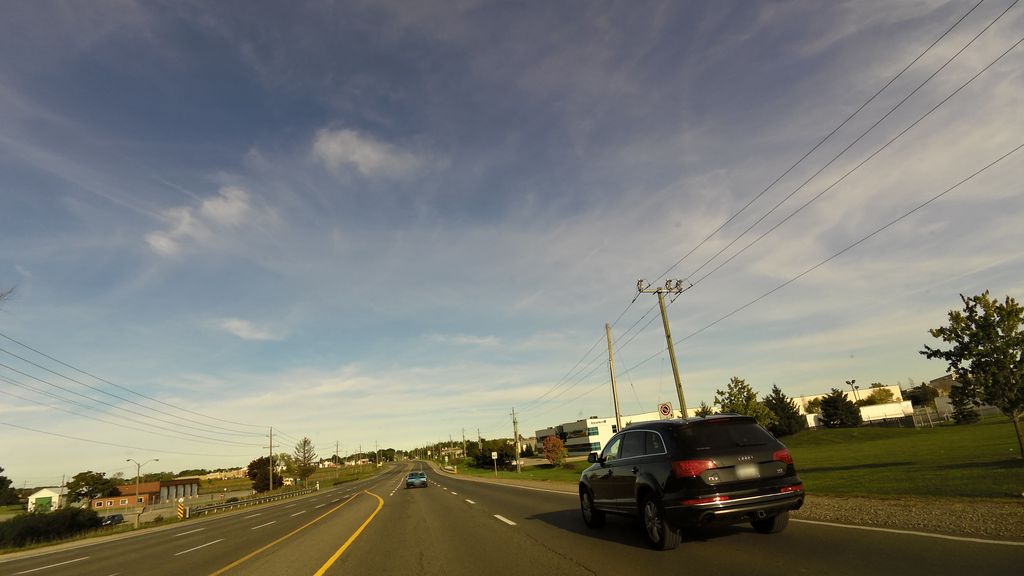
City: hamilton